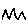
Label: zigzag